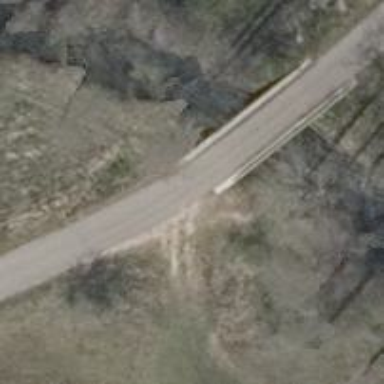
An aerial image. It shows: Unclassified road with asphalt surface. It features bridge and dedicated bicycle lane.